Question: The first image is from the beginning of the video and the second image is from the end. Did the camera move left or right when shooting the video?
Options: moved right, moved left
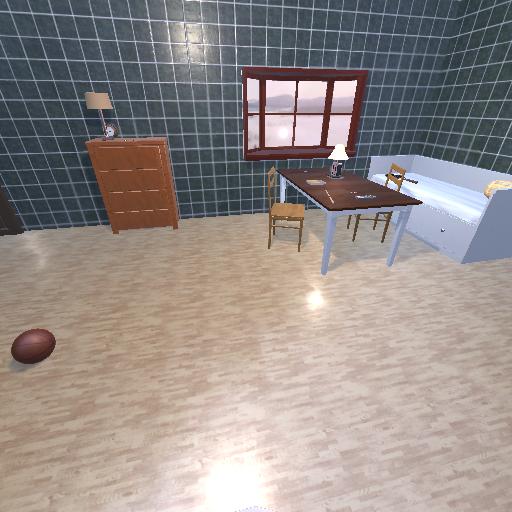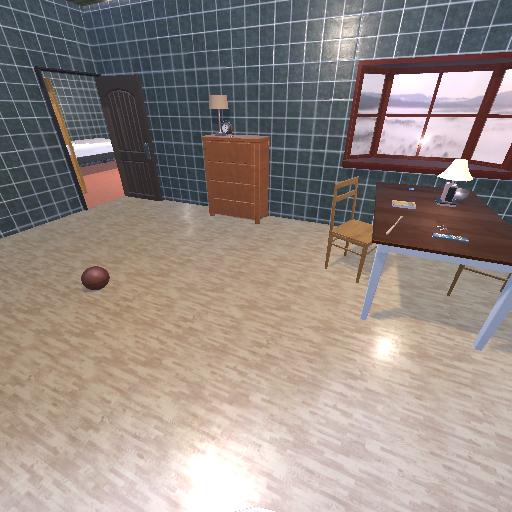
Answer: moved right